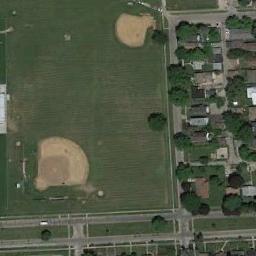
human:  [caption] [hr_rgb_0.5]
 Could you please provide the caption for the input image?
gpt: Two baseball diamonds are next to many buildings and trees .

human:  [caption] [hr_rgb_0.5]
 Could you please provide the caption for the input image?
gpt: There are two baseball diamonds in the grass along the roads next to the houses .

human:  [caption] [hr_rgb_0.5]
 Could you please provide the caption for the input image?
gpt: There is a white house on the edge of the baseball field .

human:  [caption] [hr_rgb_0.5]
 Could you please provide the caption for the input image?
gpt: Two baseball diamonds of different sizes on the lawn and the residential area beside .

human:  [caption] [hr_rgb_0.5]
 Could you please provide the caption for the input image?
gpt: Many buildings are next to  the two  baseball diamonds .